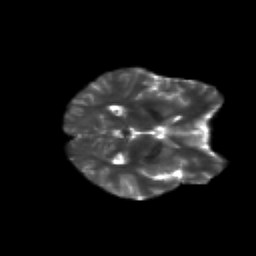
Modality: T2w
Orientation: axial
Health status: healthy
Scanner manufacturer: siemens
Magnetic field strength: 3 T
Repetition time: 12 s
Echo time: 0.092 s